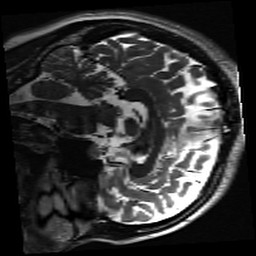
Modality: inplaneT2
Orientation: sagittal